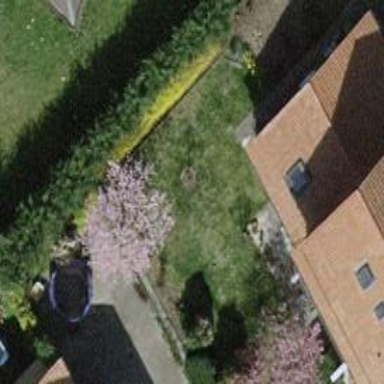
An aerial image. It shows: Garden enclosed by fence.